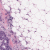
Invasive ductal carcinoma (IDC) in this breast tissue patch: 1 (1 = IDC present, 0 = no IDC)